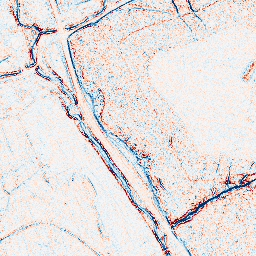
Category: edge_preserving
Decomposition family: bilateral
Decomposition parameters: d: 5
sigma_color: 150
sigma_space: 50
Upsampling method: quintic
Upsampling parameters: scale: 8
Upsampling scale: 8